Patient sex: M
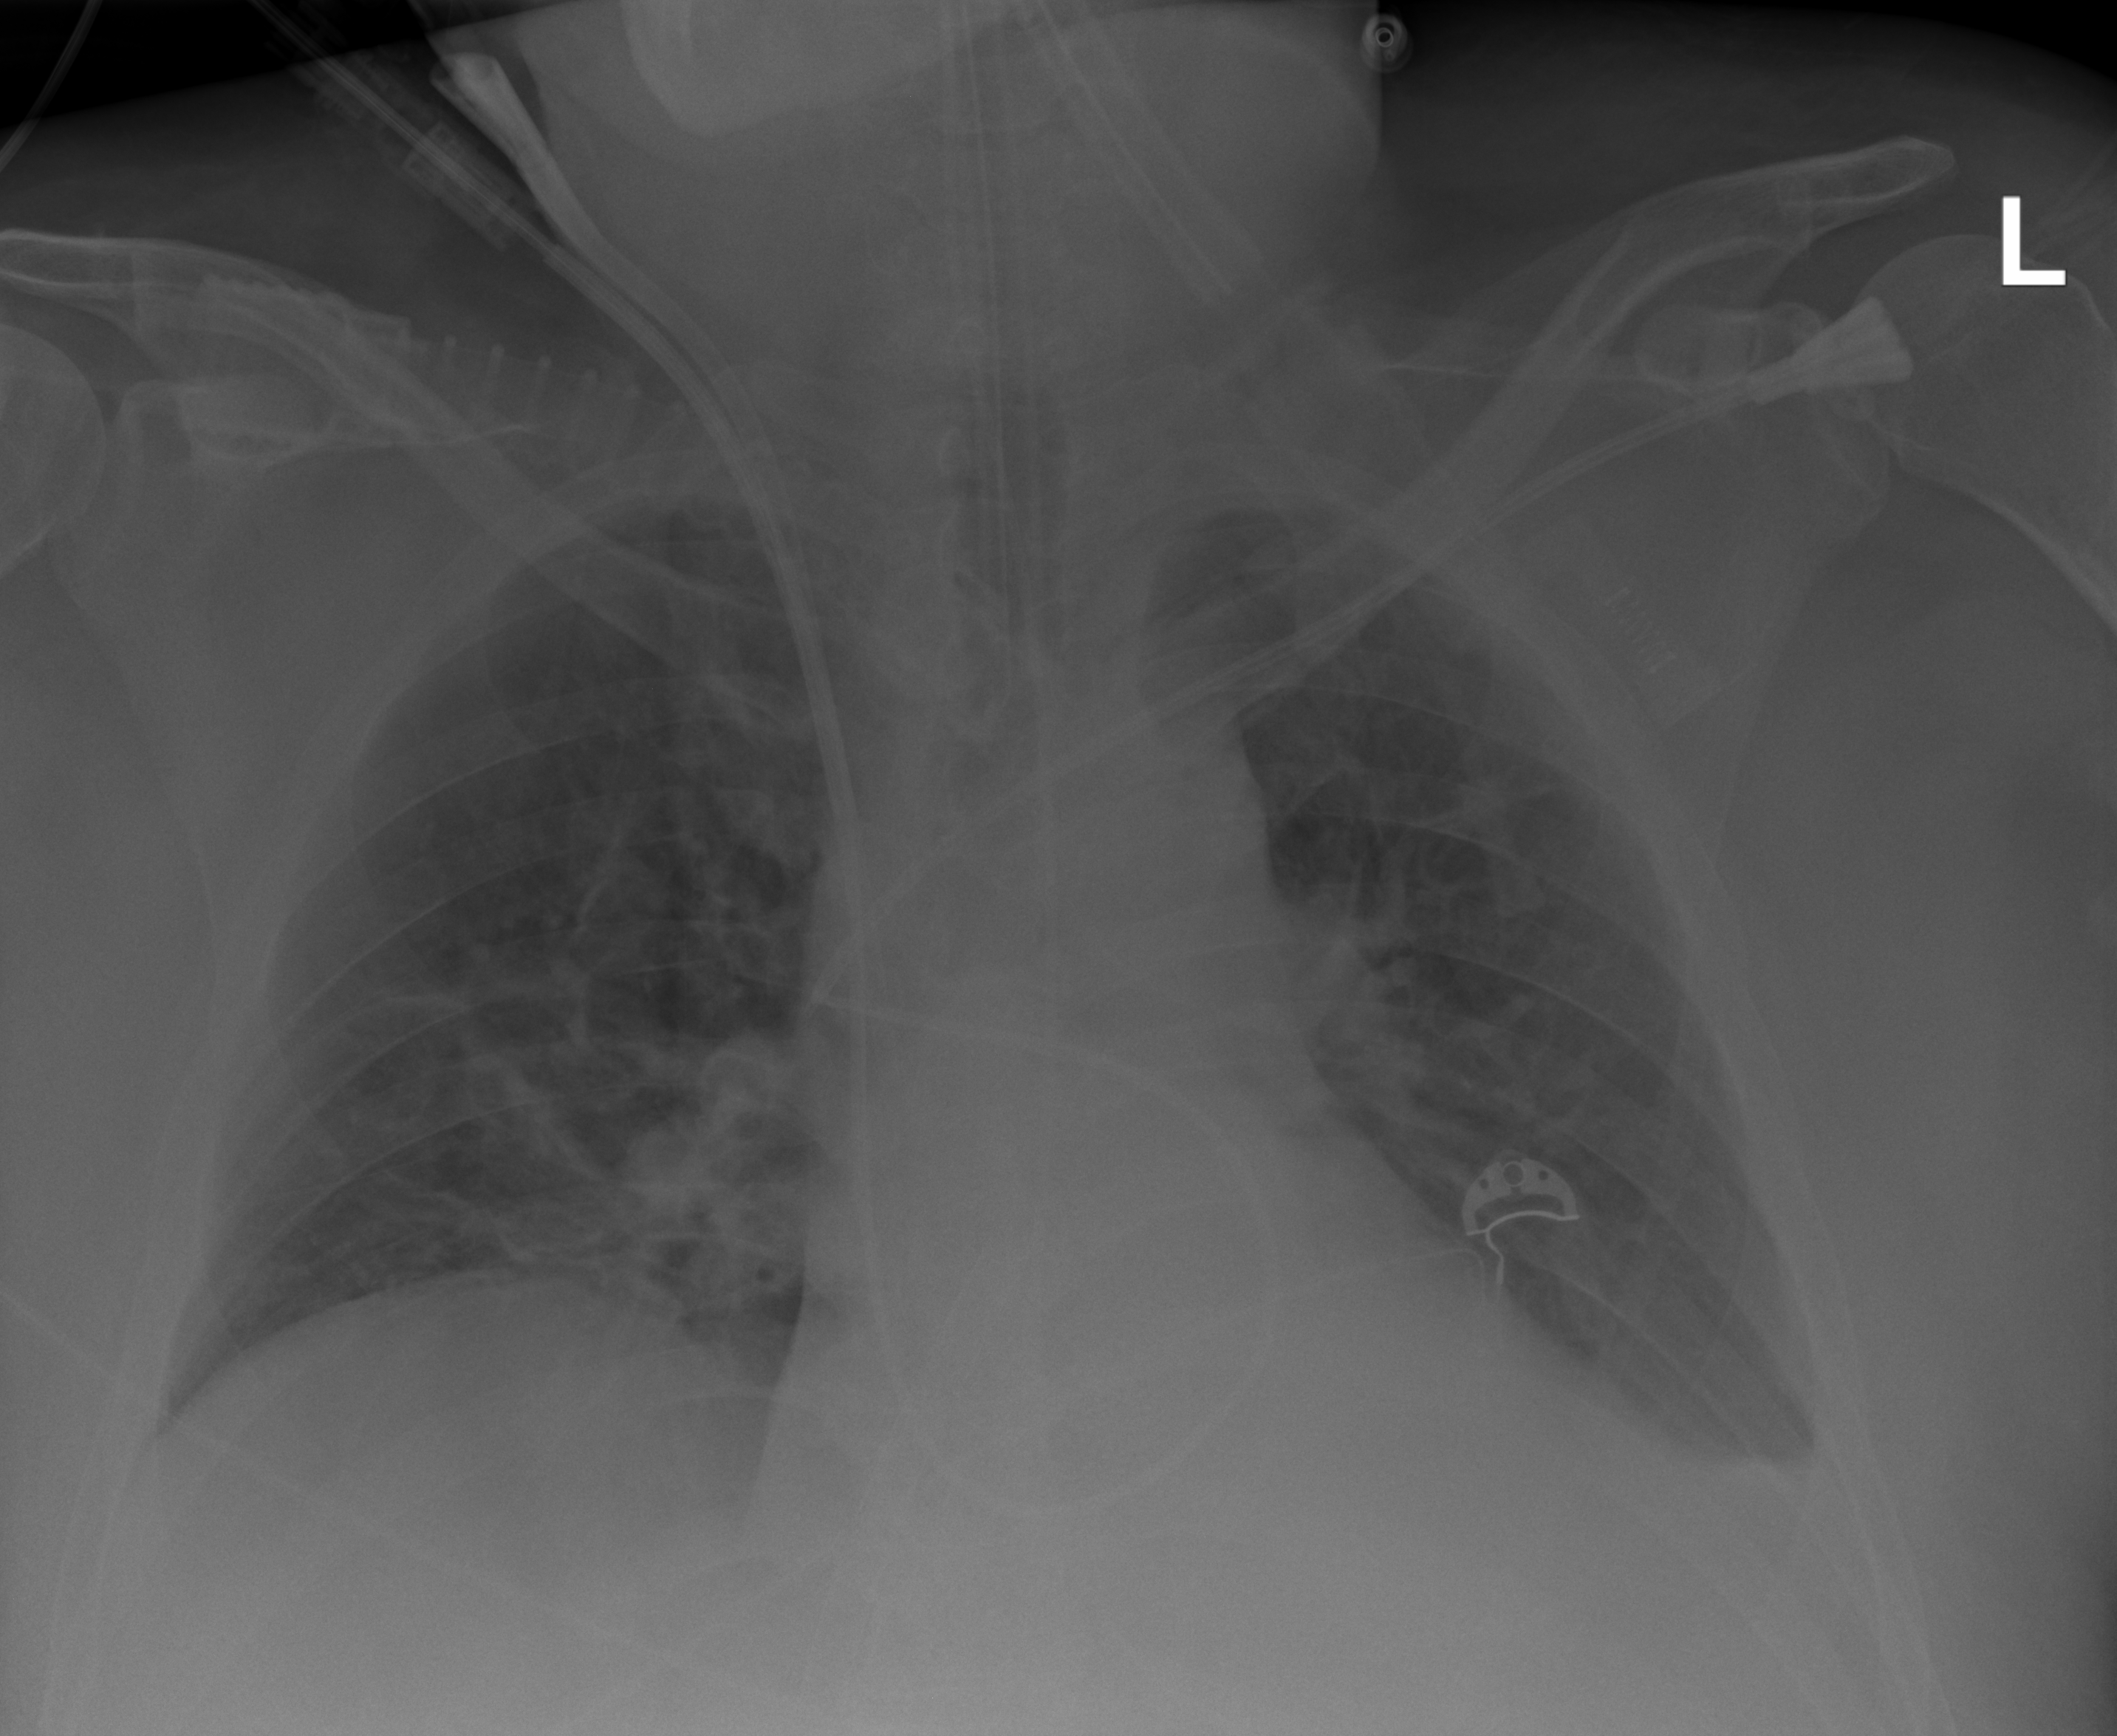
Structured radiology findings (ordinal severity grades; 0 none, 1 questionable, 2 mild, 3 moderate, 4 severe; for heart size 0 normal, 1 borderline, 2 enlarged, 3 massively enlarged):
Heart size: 2
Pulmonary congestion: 2
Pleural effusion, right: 0
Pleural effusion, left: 2
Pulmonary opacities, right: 2
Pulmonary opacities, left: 2
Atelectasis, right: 2
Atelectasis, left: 2